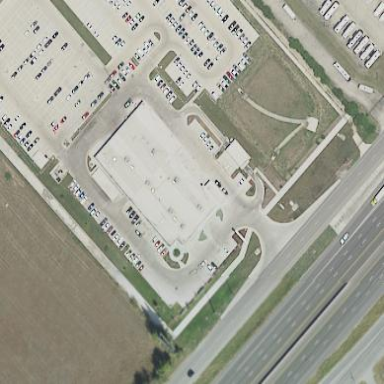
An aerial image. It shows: Commercial building.